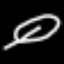
Label: leaf